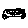
Label: car